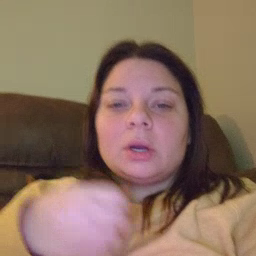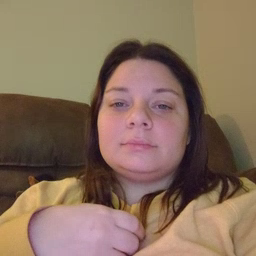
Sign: milk